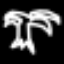
Label: palm tree